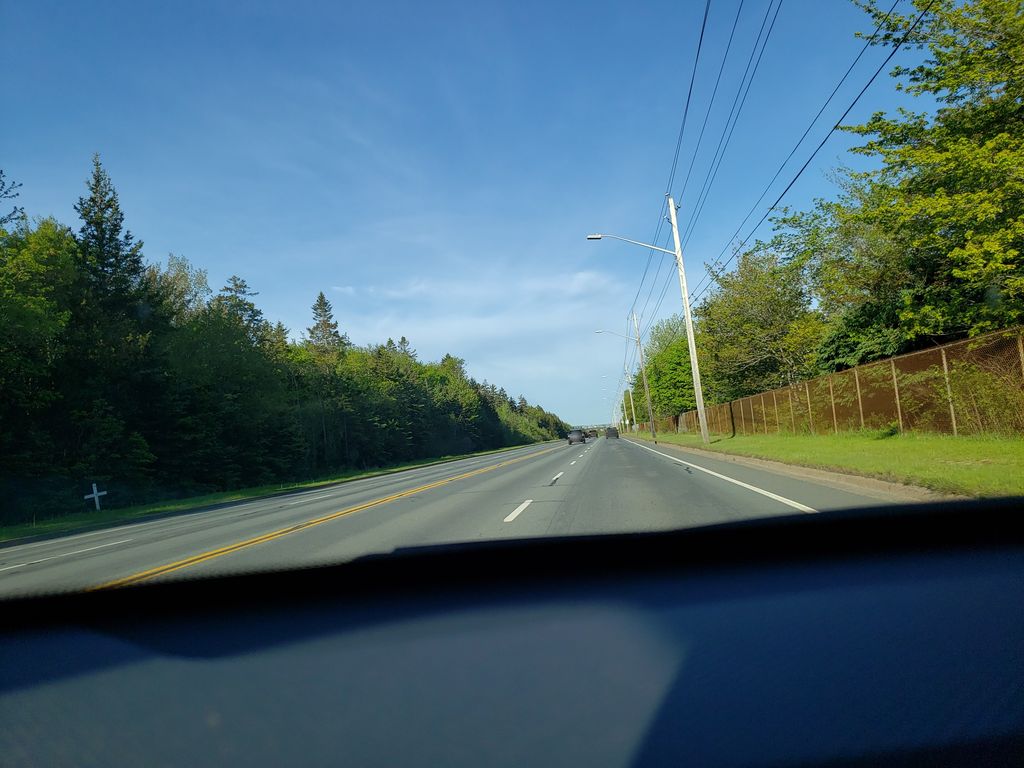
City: halifax